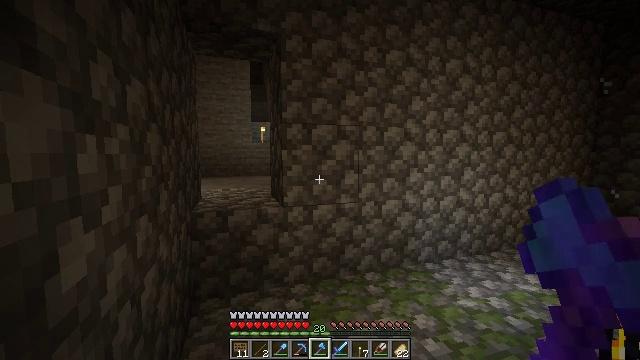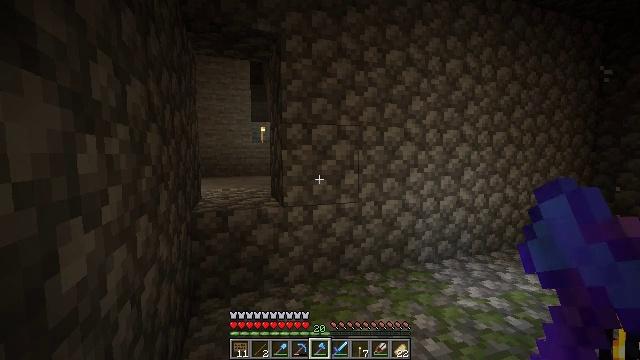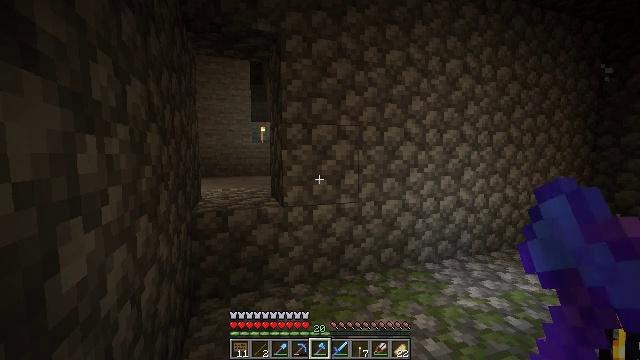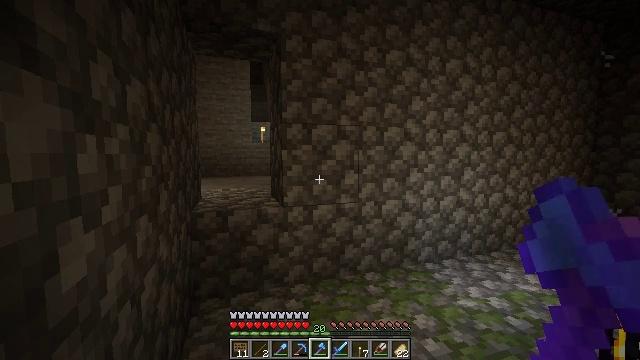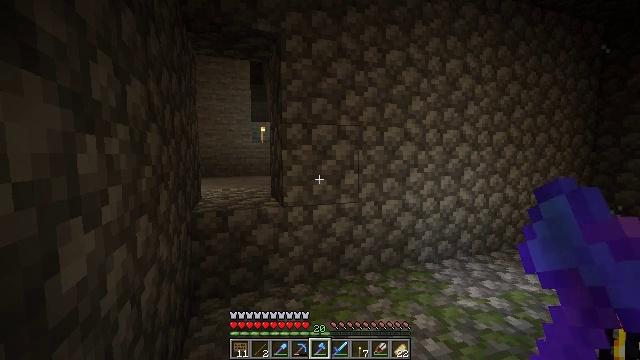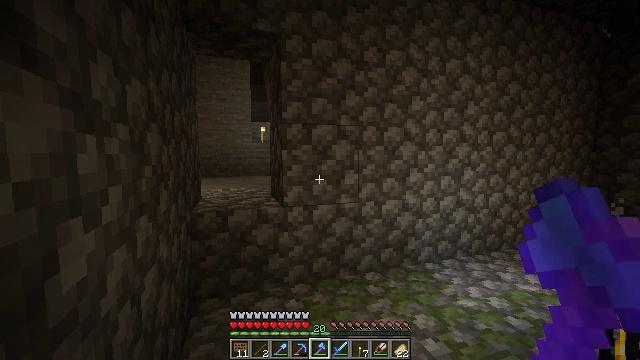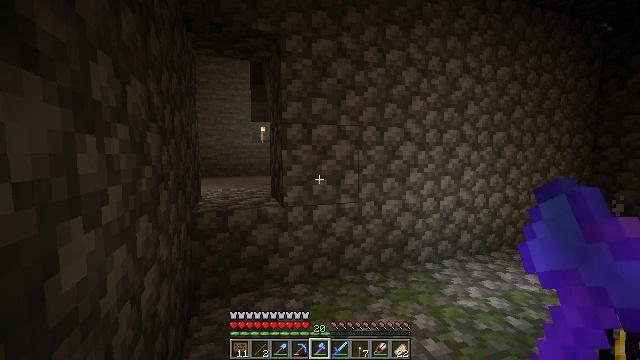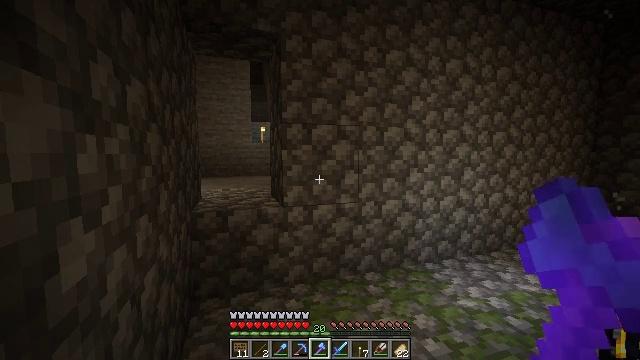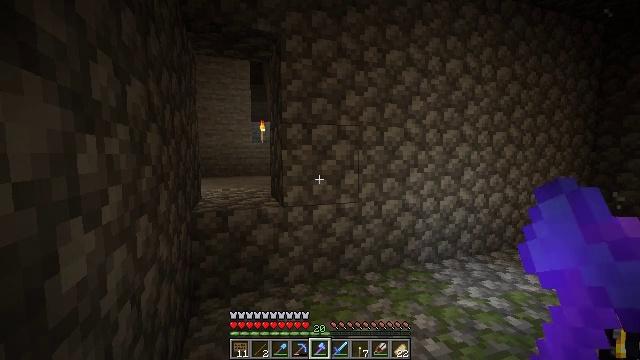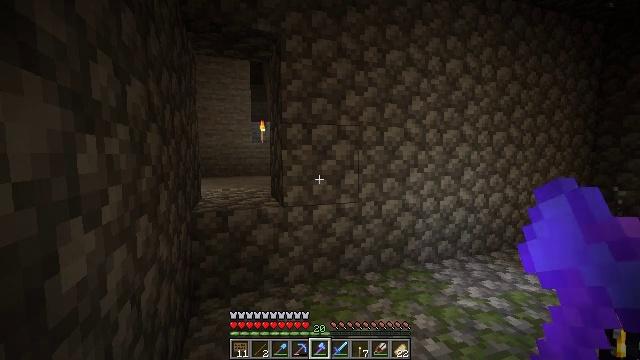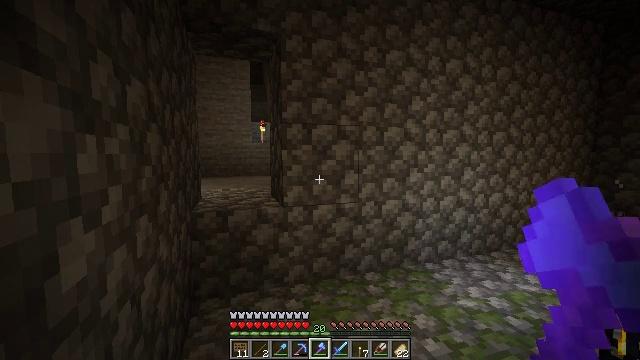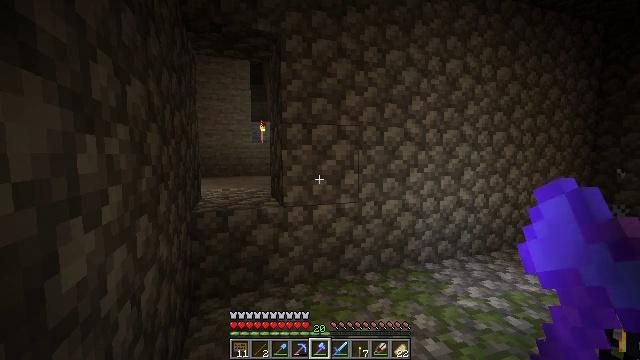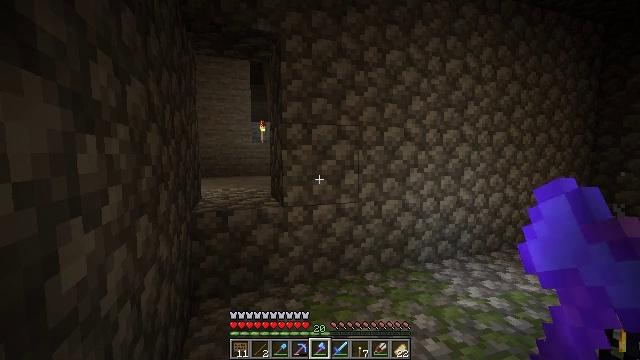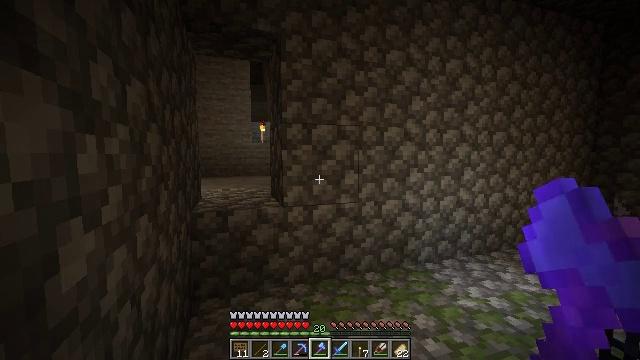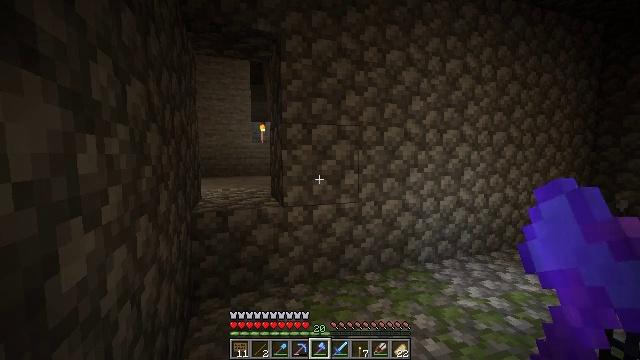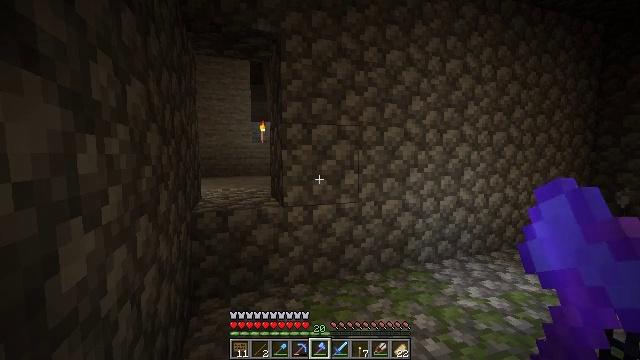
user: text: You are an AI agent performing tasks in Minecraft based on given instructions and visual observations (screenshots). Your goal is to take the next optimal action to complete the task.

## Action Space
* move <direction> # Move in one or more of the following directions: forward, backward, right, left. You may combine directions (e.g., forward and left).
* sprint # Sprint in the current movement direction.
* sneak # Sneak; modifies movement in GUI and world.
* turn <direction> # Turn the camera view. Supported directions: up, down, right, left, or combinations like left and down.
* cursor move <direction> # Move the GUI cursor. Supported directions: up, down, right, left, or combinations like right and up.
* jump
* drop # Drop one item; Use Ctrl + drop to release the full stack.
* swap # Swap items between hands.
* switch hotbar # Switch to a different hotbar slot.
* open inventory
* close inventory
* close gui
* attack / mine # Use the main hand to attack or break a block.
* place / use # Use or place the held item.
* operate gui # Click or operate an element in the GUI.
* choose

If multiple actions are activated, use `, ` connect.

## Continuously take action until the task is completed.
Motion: motion action
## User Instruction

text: Retrieve the torch.
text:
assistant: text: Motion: no_op
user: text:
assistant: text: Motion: no_op
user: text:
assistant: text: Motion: no_op
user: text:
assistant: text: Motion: no_op
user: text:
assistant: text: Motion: no_op
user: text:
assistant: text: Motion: no_op
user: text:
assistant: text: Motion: no_op
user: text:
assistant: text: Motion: no_op
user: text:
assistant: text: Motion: no_op
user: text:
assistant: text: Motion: no_op
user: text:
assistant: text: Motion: no_op
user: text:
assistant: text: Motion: no_op
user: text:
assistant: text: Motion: no_op
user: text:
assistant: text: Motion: no_op
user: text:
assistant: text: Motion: no_op
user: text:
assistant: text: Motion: no_op
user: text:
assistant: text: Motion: no_op
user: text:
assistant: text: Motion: no_op
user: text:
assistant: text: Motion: no_op
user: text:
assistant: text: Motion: no_op
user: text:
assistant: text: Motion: no_op
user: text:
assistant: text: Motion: no_op
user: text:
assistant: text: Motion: no_op
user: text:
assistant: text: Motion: no_op
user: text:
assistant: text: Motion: no_op
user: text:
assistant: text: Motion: no_op
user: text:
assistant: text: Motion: no_op
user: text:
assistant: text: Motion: no_op
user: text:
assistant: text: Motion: no_op
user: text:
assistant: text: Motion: no_op